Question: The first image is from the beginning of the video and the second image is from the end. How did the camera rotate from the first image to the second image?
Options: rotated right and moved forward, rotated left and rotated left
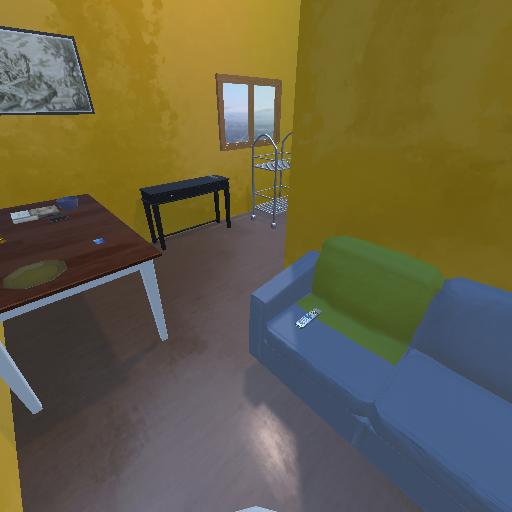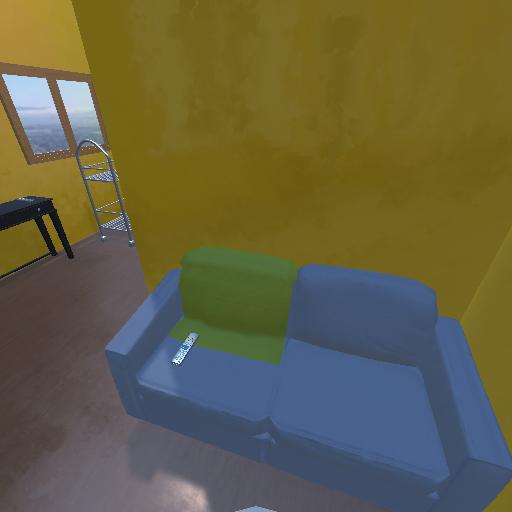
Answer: rotated right and moved forward